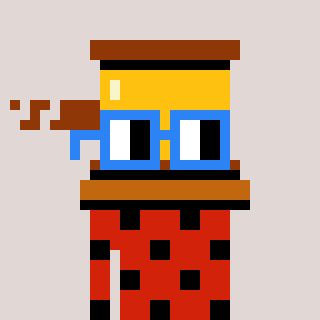
a pixel art character with square blue glasses, a gavel-shaped head and a red-colored body on a warm background